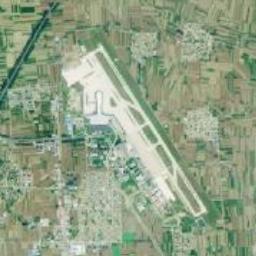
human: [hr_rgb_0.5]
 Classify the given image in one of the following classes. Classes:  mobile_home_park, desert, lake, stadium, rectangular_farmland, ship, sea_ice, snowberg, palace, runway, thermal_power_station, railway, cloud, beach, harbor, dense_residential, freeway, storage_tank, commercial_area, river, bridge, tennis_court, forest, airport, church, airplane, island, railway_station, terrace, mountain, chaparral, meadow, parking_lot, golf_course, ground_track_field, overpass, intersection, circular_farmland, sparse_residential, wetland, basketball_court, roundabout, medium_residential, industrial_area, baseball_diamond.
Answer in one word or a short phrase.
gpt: airport